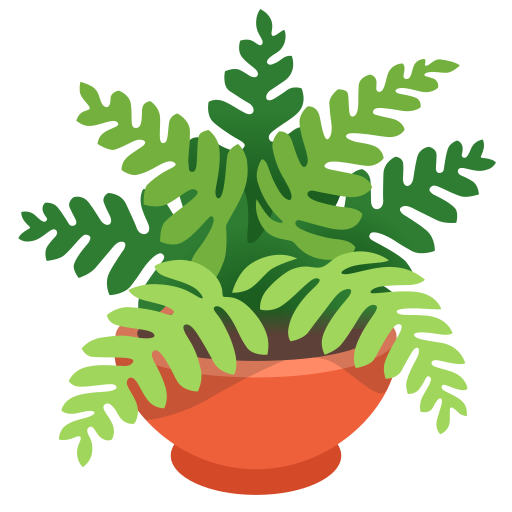
Emoji: 🪴